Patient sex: M
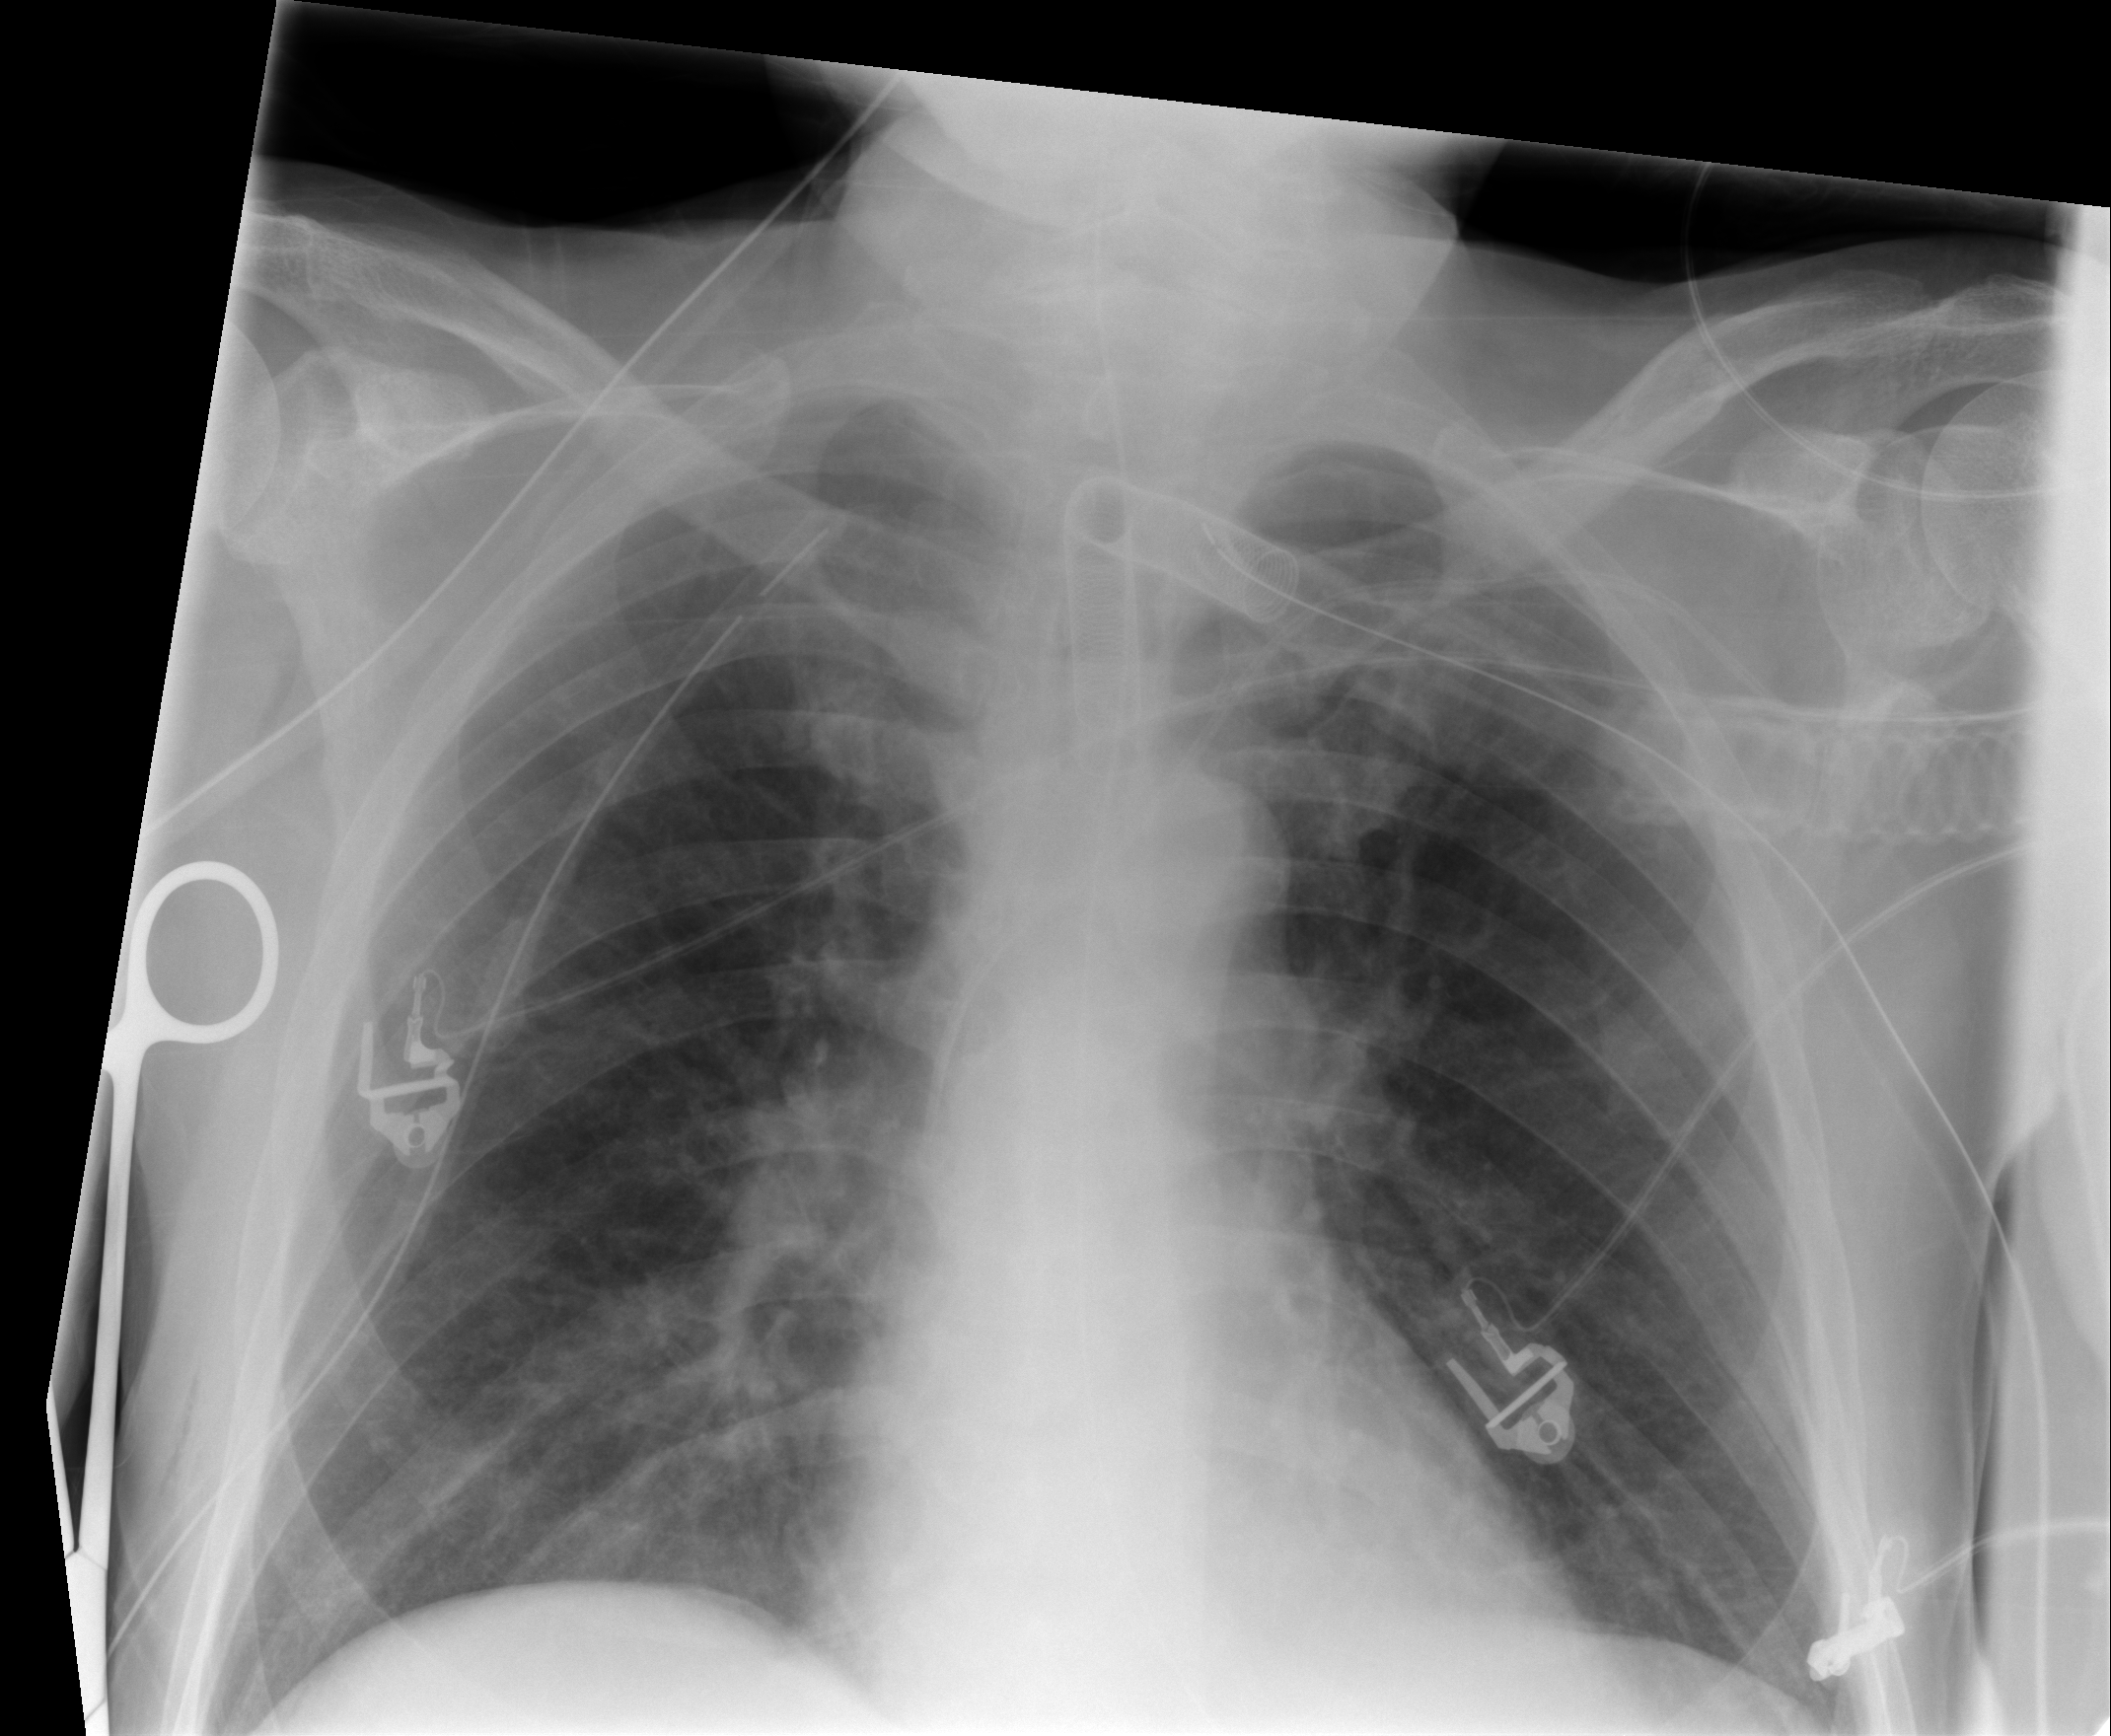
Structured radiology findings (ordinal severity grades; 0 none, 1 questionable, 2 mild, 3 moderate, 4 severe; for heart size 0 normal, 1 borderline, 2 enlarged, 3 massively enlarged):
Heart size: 0
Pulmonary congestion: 0
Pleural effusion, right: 0
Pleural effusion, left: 0
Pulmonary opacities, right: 1
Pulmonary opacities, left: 0
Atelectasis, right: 2
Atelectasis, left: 0